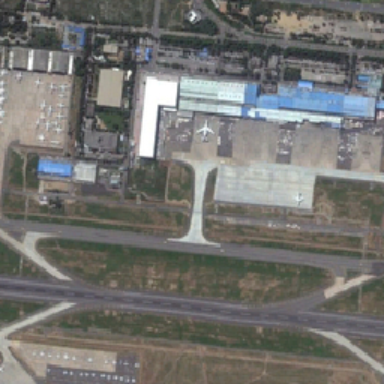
Many planes are at the airport near many green trees .